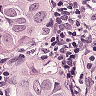
Metastatic tissue present: yes